Field crop: maize
Growth stage: 2
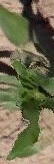
Species: maize